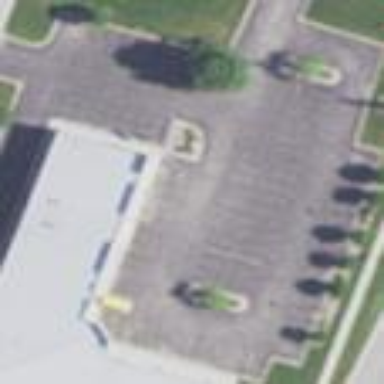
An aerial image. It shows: Parking area.